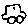
Label: car